Field crop: tomato
Growth stage: 1
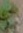
Species: solanum